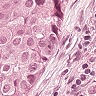
Metastatic tissue present: yes